Question: I have put together an <URL>
My website is going to have a main wrapper that is set to a max-width property for compatible browsers. It will stretch to 940px across at max. When scaled down I would like the swf to scale proportionately with it. Like an image with width percent applied. The flash movie has the dimensions of 940 x 360 pixels.
I can't seem to figure out the correct attributes to add to the embed tag to get it to do this.
I am currently using jquery flash embed, but am open to other options, though this is my ideal.
In the example I have set the flash background to black.
When resize the browser window the flash movie doesn't scale proportionately to the div, only the photo does, leaving a blank canvas (black), while the div height stays the same. I can't add a height value in the CSS.

How do I make this scale correctly? Adding a noscale param only crops the image. The swf's height doesn't scale also.
All of my code can be viewed in the <URL>.
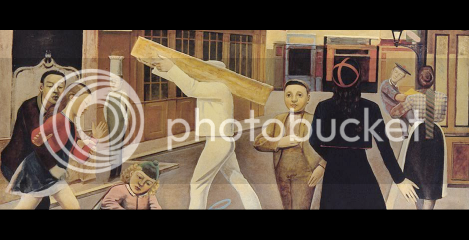
Answer: Thanks George Profenza for giving me all the actionscript codes. There was too much flicker and I am not familiar enough with actionscript to know how to fix it. Big props for putting that much together though.
First I embed the flash movie with the max possible height, for folks with css disabled. It will still scale with the width but will show canvas background like in the linked examples.
'''
$(selector).flash({
src: swf,
width: '100%',
height: '360',
});
//get ratio from native width and height
var nativeWidth = 940;
var nativeHeight = 360;
var ratio = nativeWidth/nativeHeight;
var containerWidth = $(selector).width();
var containerHeight = containerWidth/ratio;
$(selector+' embed').height(containerHeight);
//resize flash movie
$(window).resize(function() {
containerWidth = $(selector).width();
containerHeight = containerWidth/ratio;
$(selector+' embed', selector+' object').height(containerHeight);
$(selector).height(containerHeight);
});
'''
Then pretty much resize the movie as the browser window is resized and calculate the height from the new width divided by the original aspect ratio. This code could be cleaned up a lot, but I hope it helps someone else avoid hours of annoyance.